Field crop: maize
Growth stage: 2
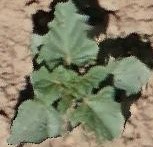
Species: datura